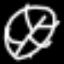
Label: leaf